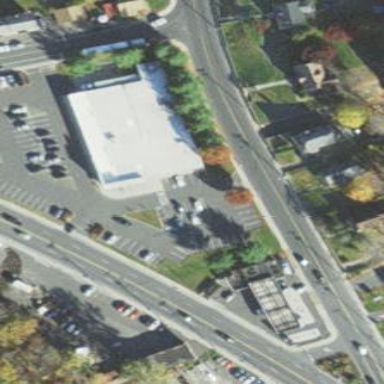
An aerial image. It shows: Retail building housing supermarket.